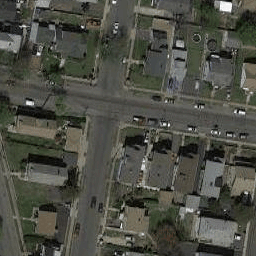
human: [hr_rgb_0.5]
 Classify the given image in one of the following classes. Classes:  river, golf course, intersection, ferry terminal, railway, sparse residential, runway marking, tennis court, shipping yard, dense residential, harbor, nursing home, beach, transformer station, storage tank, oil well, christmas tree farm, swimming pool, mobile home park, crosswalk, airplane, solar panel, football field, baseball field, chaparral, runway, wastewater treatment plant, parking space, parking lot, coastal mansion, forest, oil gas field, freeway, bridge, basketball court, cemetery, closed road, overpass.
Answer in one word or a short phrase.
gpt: intersection